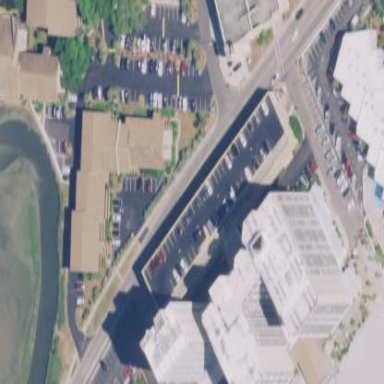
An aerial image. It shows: Parking area.